Question: I am integrating authorize.net payment gateway with my ecommerce website. I am able to integrate the payment form using SIM method.
However, the problem is with the payment form itself. There are too many input fields which needs to be entered. Is it possible to customize it ?

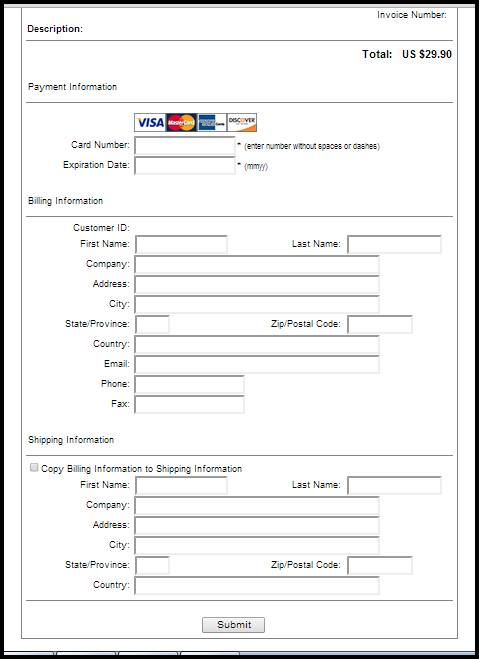
Answer: If you log into the account control panel you can control what fields are captured from there.
1. Log in to your Authorize.Net account (either test or live)
2. Click on the "Account" tab at the top of the page
3. In the first section, "Transaction Format Settings", under the "Transaction Submission Settings" sub-section, click on "Payment Form".
4. On the page that displays, click on "Form Fields"